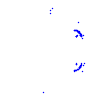
Particle: proton